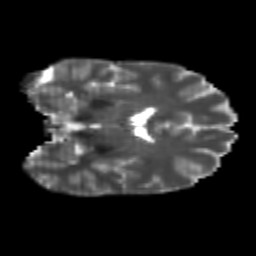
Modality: T2w
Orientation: coronal
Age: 25
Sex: female
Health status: healthy
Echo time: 0.074 s